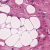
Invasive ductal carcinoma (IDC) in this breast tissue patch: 0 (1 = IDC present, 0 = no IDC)